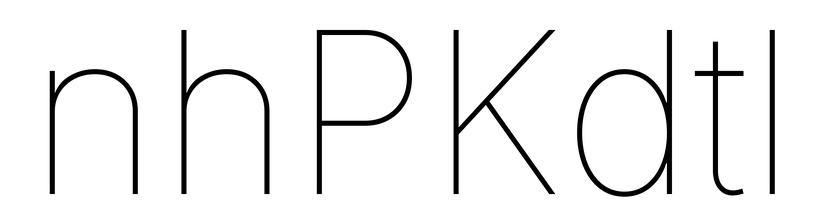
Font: Inter_Thin